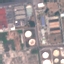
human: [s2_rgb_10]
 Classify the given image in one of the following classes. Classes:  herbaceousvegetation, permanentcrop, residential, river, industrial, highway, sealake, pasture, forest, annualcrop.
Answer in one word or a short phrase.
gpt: Industrial